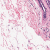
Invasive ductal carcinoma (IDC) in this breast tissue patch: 0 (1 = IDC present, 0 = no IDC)